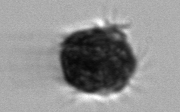
Label: Mesodinium